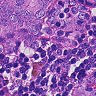
Metastatic tissue present: yes